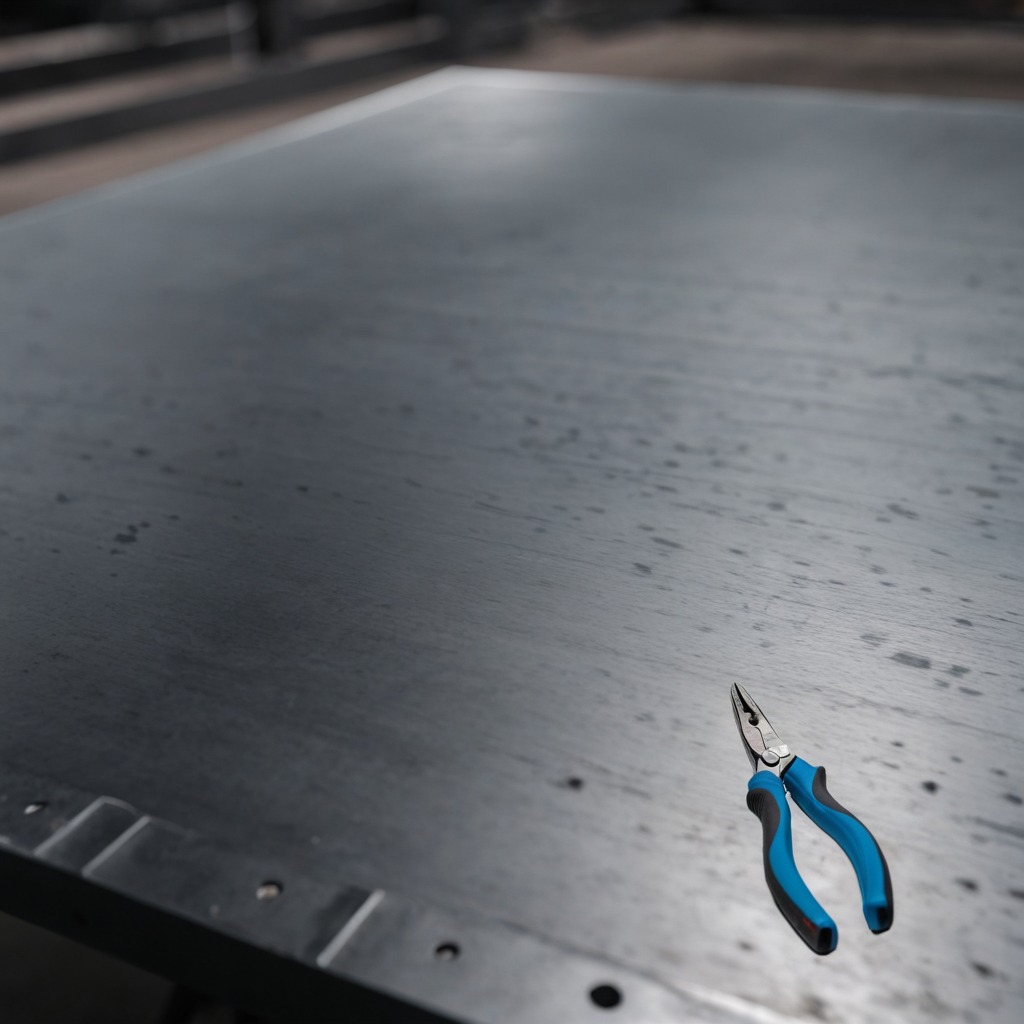
A plier is lying on the cold steel table in a mining workshop.